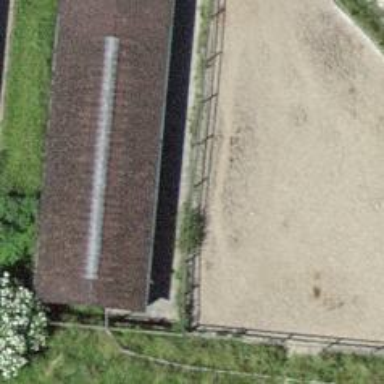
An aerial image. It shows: Farm auxiliary building.